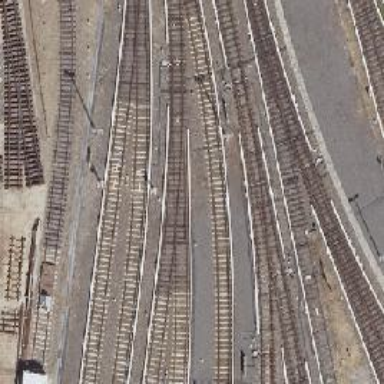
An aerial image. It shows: Yard with electrified rail at the bottom level.